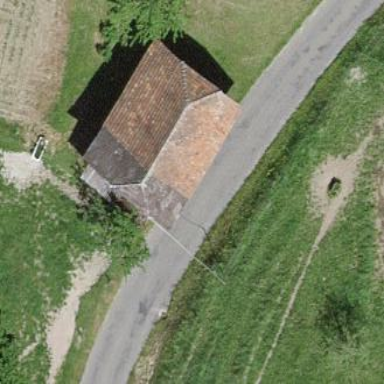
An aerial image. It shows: Rural barn.